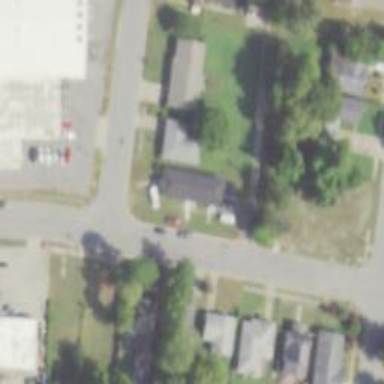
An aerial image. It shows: Alleyway designated as service road.